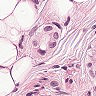
Metastatic tissue present: yes